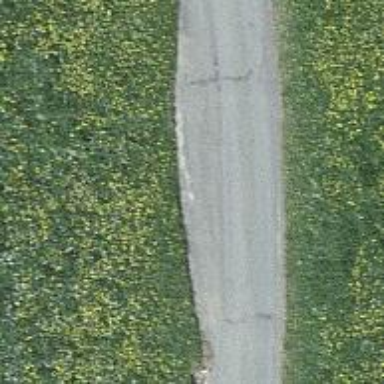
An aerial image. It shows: Passing place on the road.